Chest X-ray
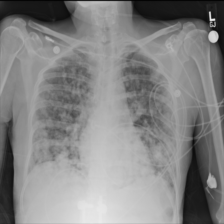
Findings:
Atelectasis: negative
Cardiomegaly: negative
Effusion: negative
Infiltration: negative
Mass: negative
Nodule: positive
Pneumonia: negative
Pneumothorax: negative
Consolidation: negative
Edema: negative
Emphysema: negative
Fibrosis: negative
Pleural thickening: negative
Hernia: negative